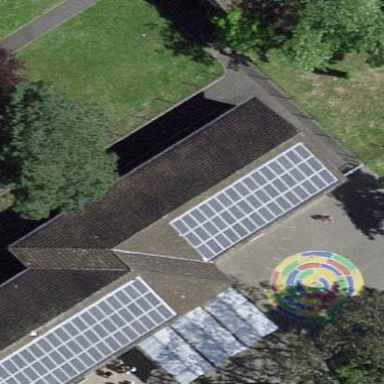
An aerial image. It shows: Solar power generator with photovoltaic panels.